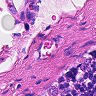
Metastatic tissue present: no